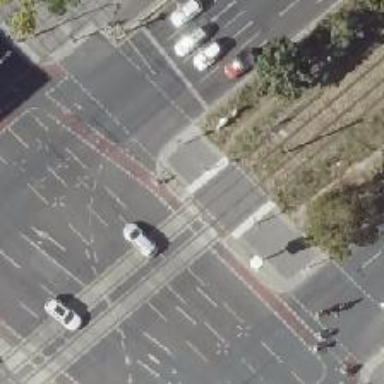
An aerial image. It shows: Tram level crossing on the railway.